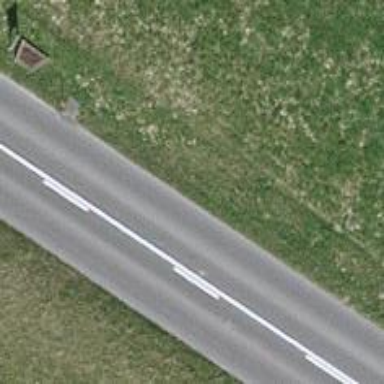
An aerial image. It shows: Tertiary road.